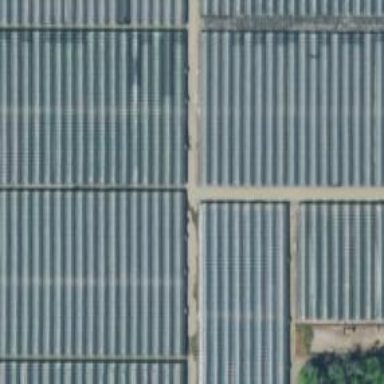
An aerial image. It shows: Greenhouse.